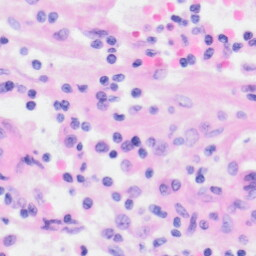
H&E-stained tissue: Kidney